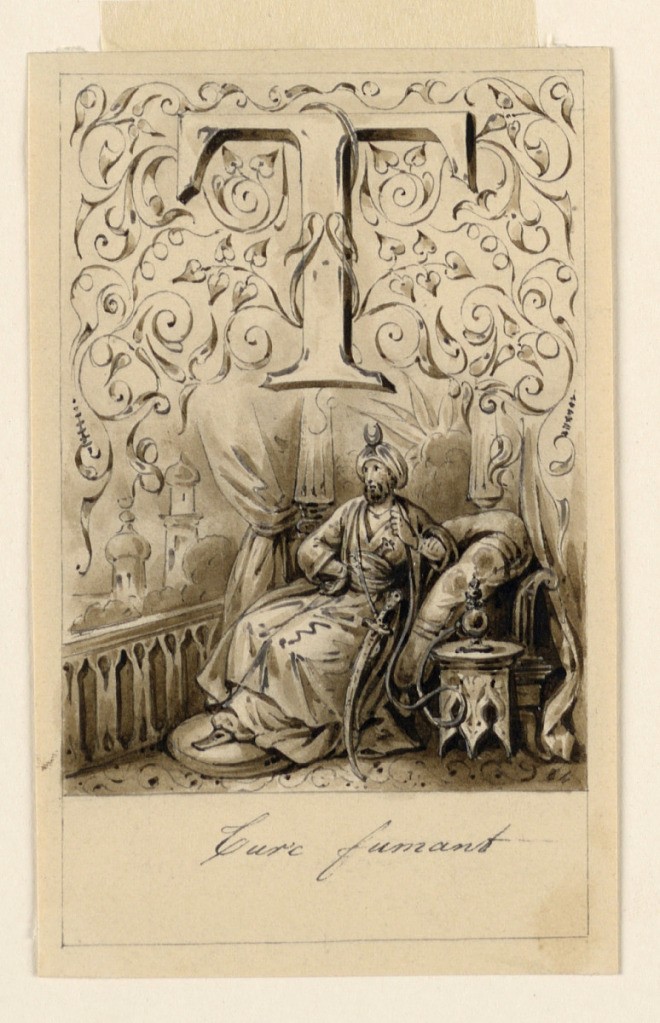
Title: Design for the Letter T of a Pictoral Alphabet: Turk
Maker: Victor Vincent Adam, French, 1801 – 1866
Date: ca. 1830
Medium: Graphite, pen and bistre ink, brush and ink wash, with white heightening on cream paper
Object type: Drawing
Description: Letter above, flanked by intertwining rinceau. A Turk in rich attire is seen seated in a loggia smoking a hookah.